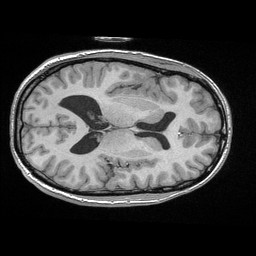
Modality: T1w
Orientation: axial